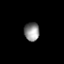
Tissue: prostate
Cell type: T cells
Senescence score: 0.8023
Nuclear area (px): 276
Mean DAPI intensity: 139.141